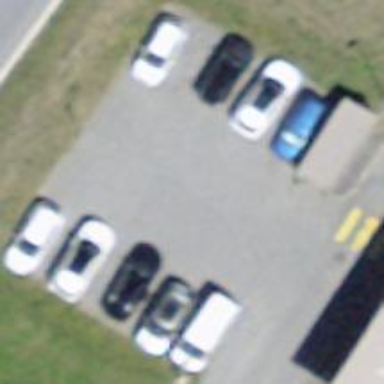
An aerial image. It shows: Parking area with surface.